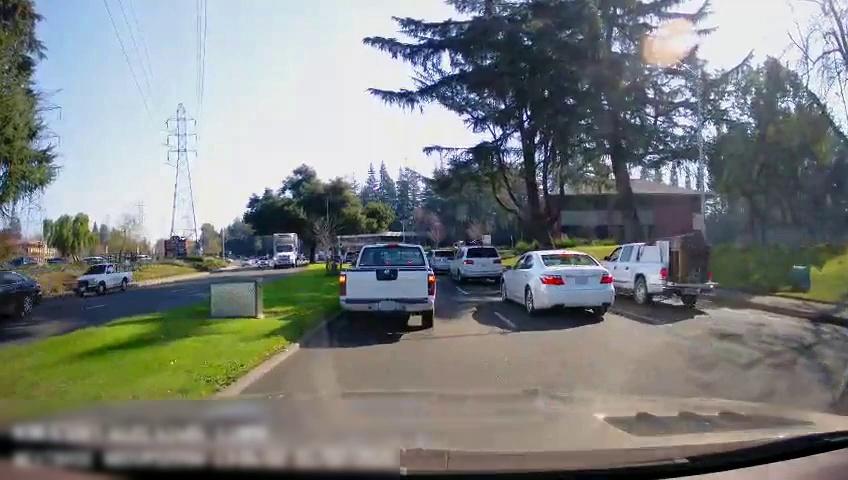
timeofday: Day
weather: Sunny
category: Drivable Space
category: Drivable Space
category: Vehicles | Car
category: Vehicles | Truck
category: Vehicles | Truck
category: Vehicles | Car
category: Vehicles | Truck
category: Vehicles | Car
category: Vehicles | Van
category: Vehicles | SUV
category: Vehicles | Truck
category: Lanes | Opposite Lane
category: Lanes | Current Lane
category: Lanes | Current Lane